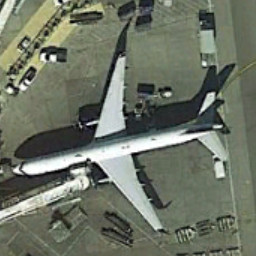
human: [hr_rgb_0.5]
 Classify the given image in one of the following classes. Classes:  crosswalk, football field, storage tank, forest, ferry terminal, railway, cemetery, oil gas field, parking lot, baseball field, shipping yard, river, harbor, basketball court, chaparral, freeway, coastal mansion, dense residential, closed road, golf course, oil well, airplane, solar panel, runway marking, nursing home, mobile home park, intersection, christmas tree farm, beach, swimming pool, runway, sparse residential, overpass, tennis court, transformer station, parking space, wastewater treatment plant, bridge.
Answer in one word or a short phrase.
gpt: airplane